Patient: sex M, age 73
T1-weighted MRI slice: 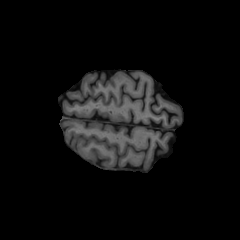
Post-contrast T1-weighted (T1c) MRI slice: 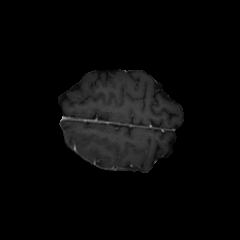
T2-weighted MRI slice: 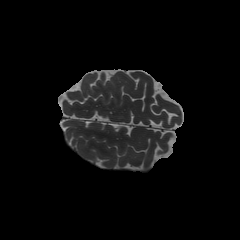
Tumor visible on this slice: no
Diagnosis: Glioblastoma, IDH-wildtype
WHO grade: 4